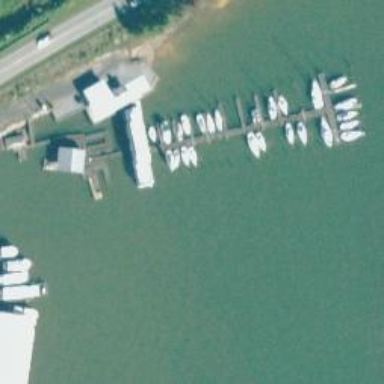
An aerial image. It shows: Pier with mooring facilities.